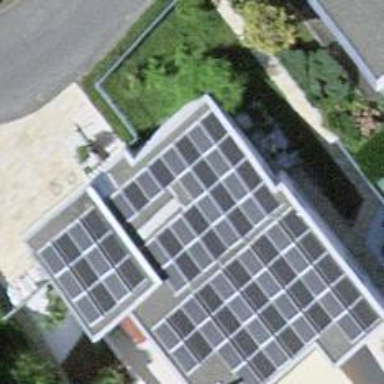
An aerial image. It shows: Solar power generator with photovoltaic panels.